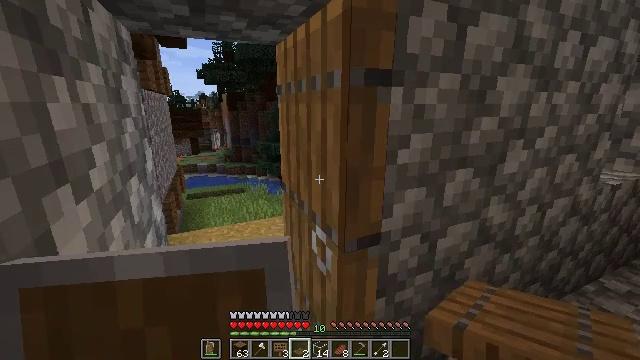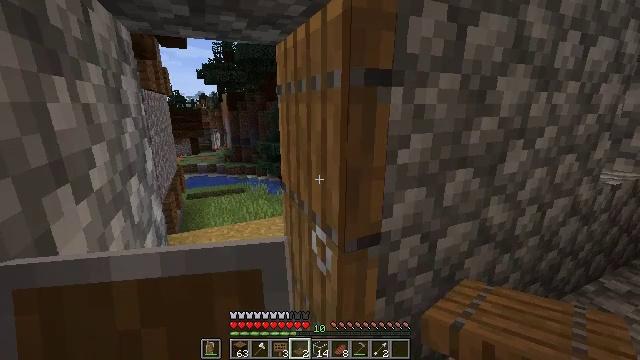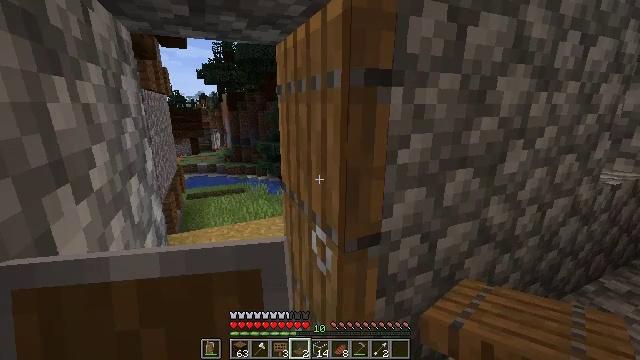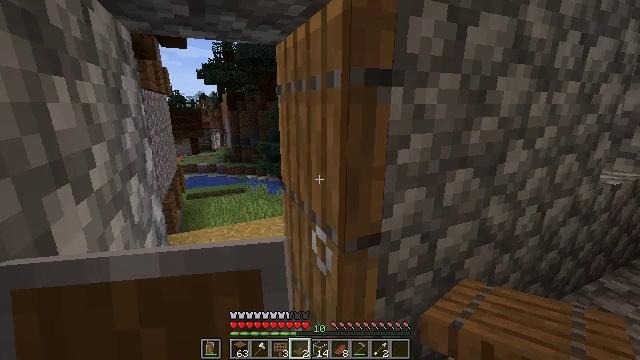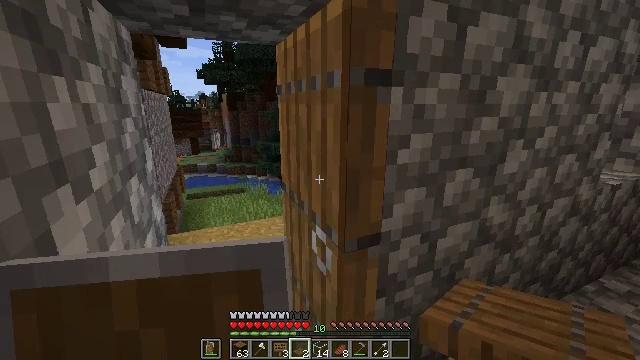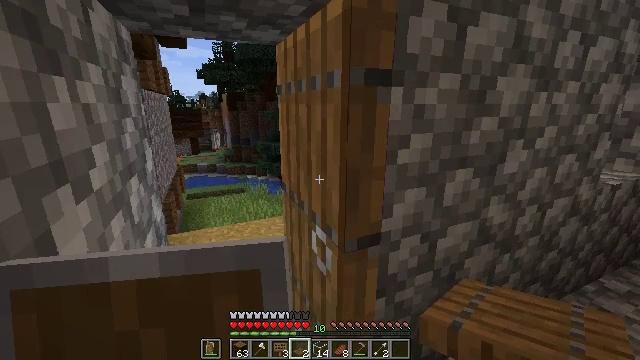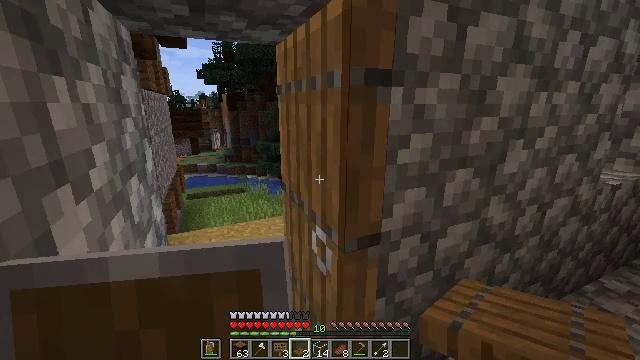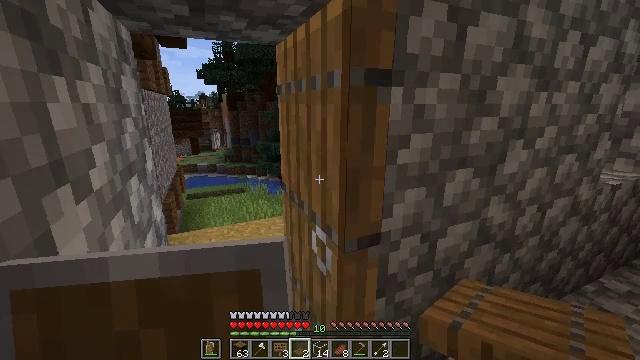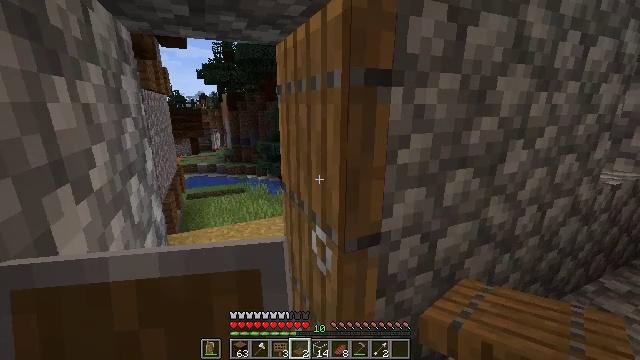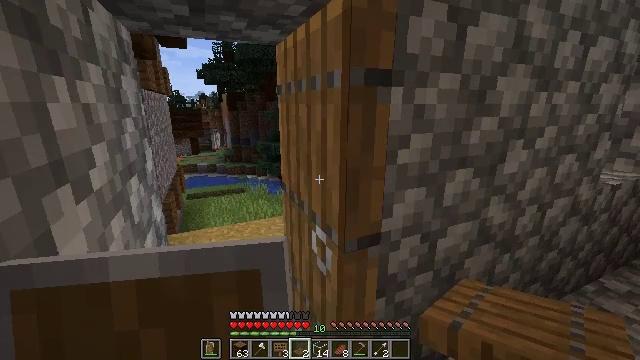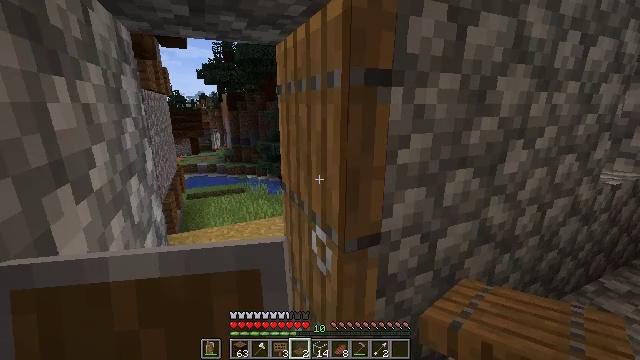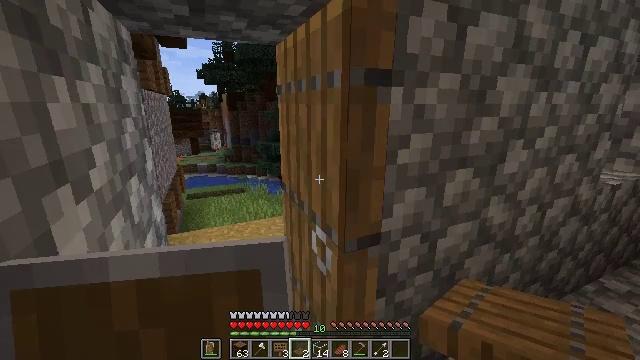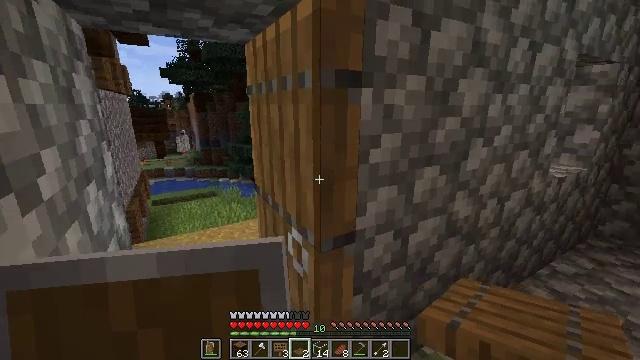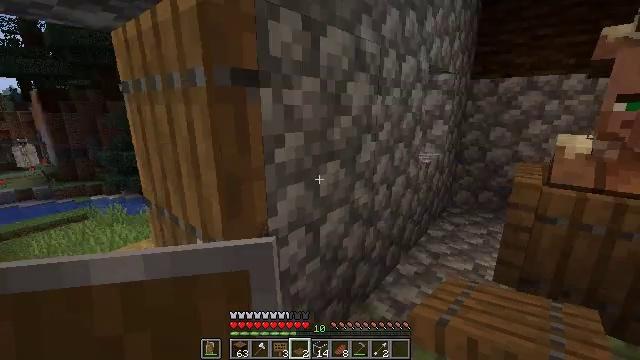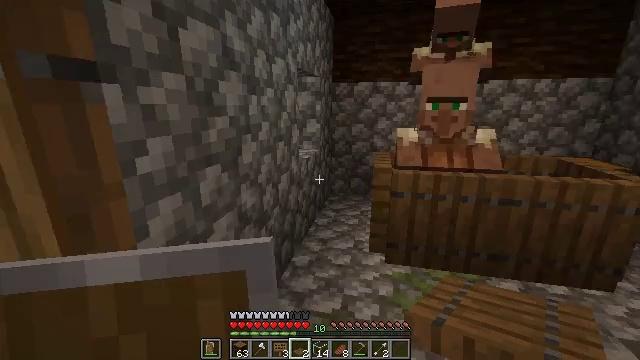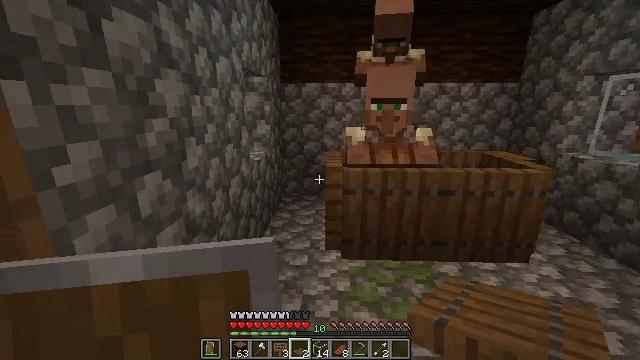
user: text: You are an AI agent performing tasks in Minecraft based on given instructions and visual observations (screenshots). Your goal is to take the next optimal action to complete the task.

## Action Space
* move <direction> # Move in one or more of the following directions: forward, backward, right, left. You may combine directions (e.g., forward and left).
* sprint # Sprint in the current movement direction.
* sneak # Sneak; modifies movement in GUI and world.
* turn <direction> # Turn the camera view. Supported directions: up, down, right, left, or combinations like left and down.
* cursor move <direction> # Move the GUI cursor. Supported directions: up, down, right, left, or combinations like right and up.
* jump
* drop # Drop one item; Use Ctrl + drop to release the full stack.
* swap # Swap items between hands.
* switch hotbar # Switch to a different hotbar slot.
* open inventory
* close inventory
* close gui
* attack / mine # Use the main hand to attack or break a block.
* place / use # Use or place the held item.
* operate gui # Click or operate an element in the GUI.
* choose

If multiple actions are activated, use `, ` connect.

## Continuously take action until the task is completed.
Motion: motion action
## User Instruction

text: Harvest the spruce door from its frame.
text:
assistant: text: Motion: no_op
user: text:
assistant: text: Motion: no_op
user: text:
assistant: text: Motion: no_op
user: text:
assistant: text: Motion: no_op
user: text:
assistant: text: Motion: no_op
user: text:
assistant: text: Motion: no_op
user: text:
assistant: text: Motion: no_op
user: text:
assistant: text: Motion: no_op
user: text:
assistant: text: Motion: no_op
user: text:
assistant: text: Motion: no_op
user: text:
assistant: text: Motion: no_op
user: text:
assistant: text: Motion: turn right
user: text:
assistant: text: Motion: turn right
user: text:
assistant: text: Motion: turn right
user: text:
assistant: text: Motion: turn right
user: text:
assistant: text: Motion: turn right
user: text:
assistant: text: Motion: no_op
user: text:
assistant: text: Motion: no_op
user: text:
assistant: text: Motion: no_op
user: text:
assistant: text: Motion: no_op
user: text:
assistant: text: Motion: no_op
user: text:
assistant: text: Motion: no_op
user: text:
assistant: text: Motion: no_op
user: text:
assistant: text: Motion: no_op
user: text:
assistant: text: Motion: no_op
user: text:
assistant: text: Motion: no_op
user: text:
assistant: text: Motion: no_op
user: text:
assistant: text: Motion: no_op
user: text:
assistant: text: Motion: no_op
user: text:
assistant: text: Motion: no_op